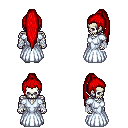
a pixel art fantasy rpg character, male body template, skeleton, underdress, teal pants, red extra-long topknot hairstyle, white cloth bandages, white slippers, four views (front, back, left, right), 2x2 character sprite sheet, small pixel art, hard edges, no anti-aliasing